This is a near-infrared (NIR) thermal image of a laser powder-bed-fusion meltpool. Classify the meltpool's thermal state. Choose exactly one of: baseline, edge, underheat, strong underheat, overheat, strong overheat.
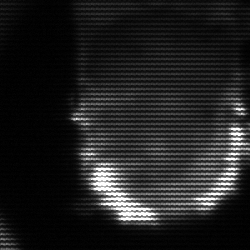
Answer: baseline